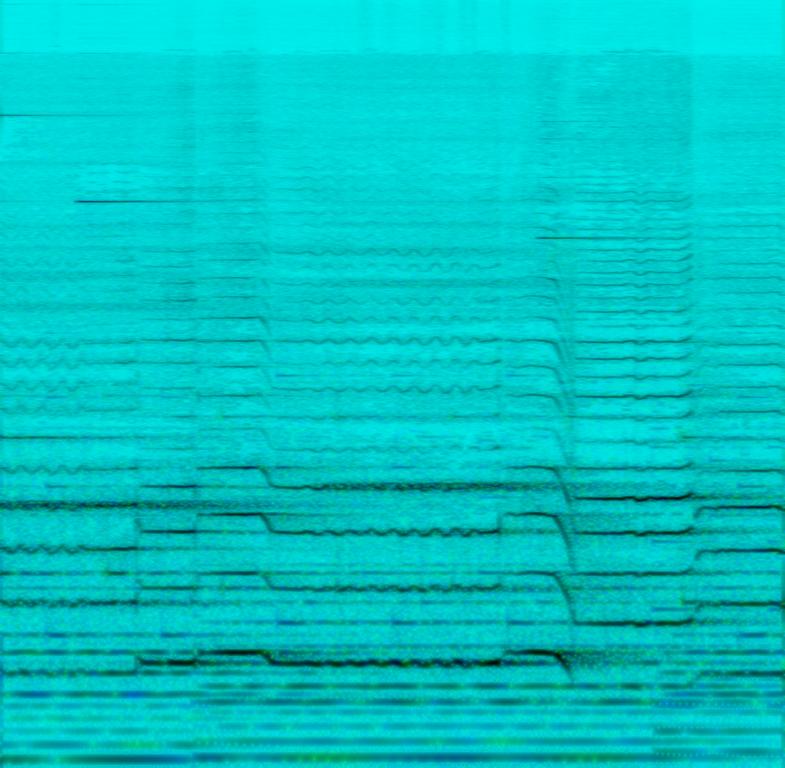
This instrumental song features a Chinese fiddle. The song has an oriental feel. The fiddle is accompanied by a bass playing the root notes of the chords. Another medium pitched instrument plays chords in the background. Bells and chimes are played to add more melody to this song. There is no percussion in this song. There are no voices in this song. This song can be played in a meditation center.